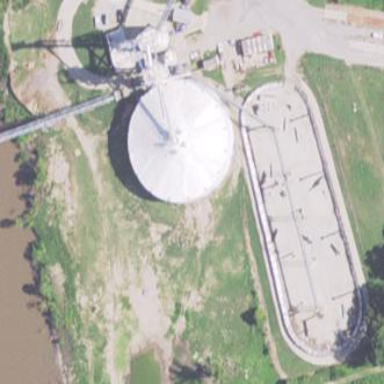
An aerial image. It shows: Building identified as silo.